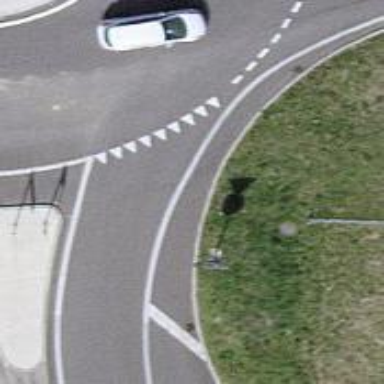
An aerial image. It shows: Road with "give way" sign.